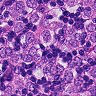
Metastatic tissue present: yes